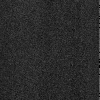
Atmospheric dust classification: dusty